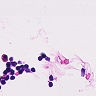
Metastatic tissue present: no